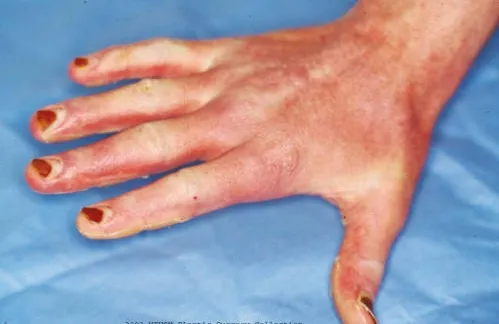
Right hand at approximately 5 weeks after injury. Digits in extension (a).
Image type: medical_photograph (skin_photograph)